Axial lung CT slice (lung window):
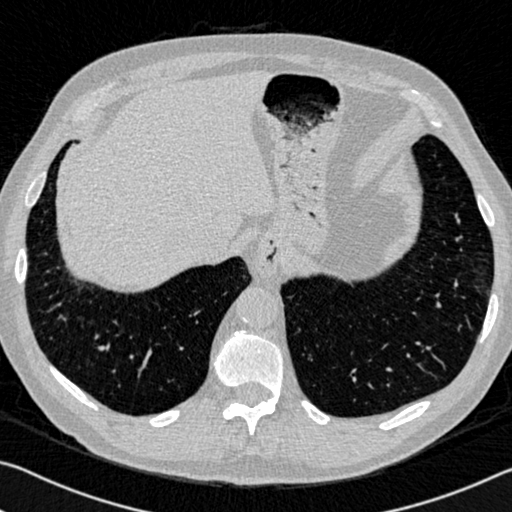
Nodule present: no